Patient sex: M
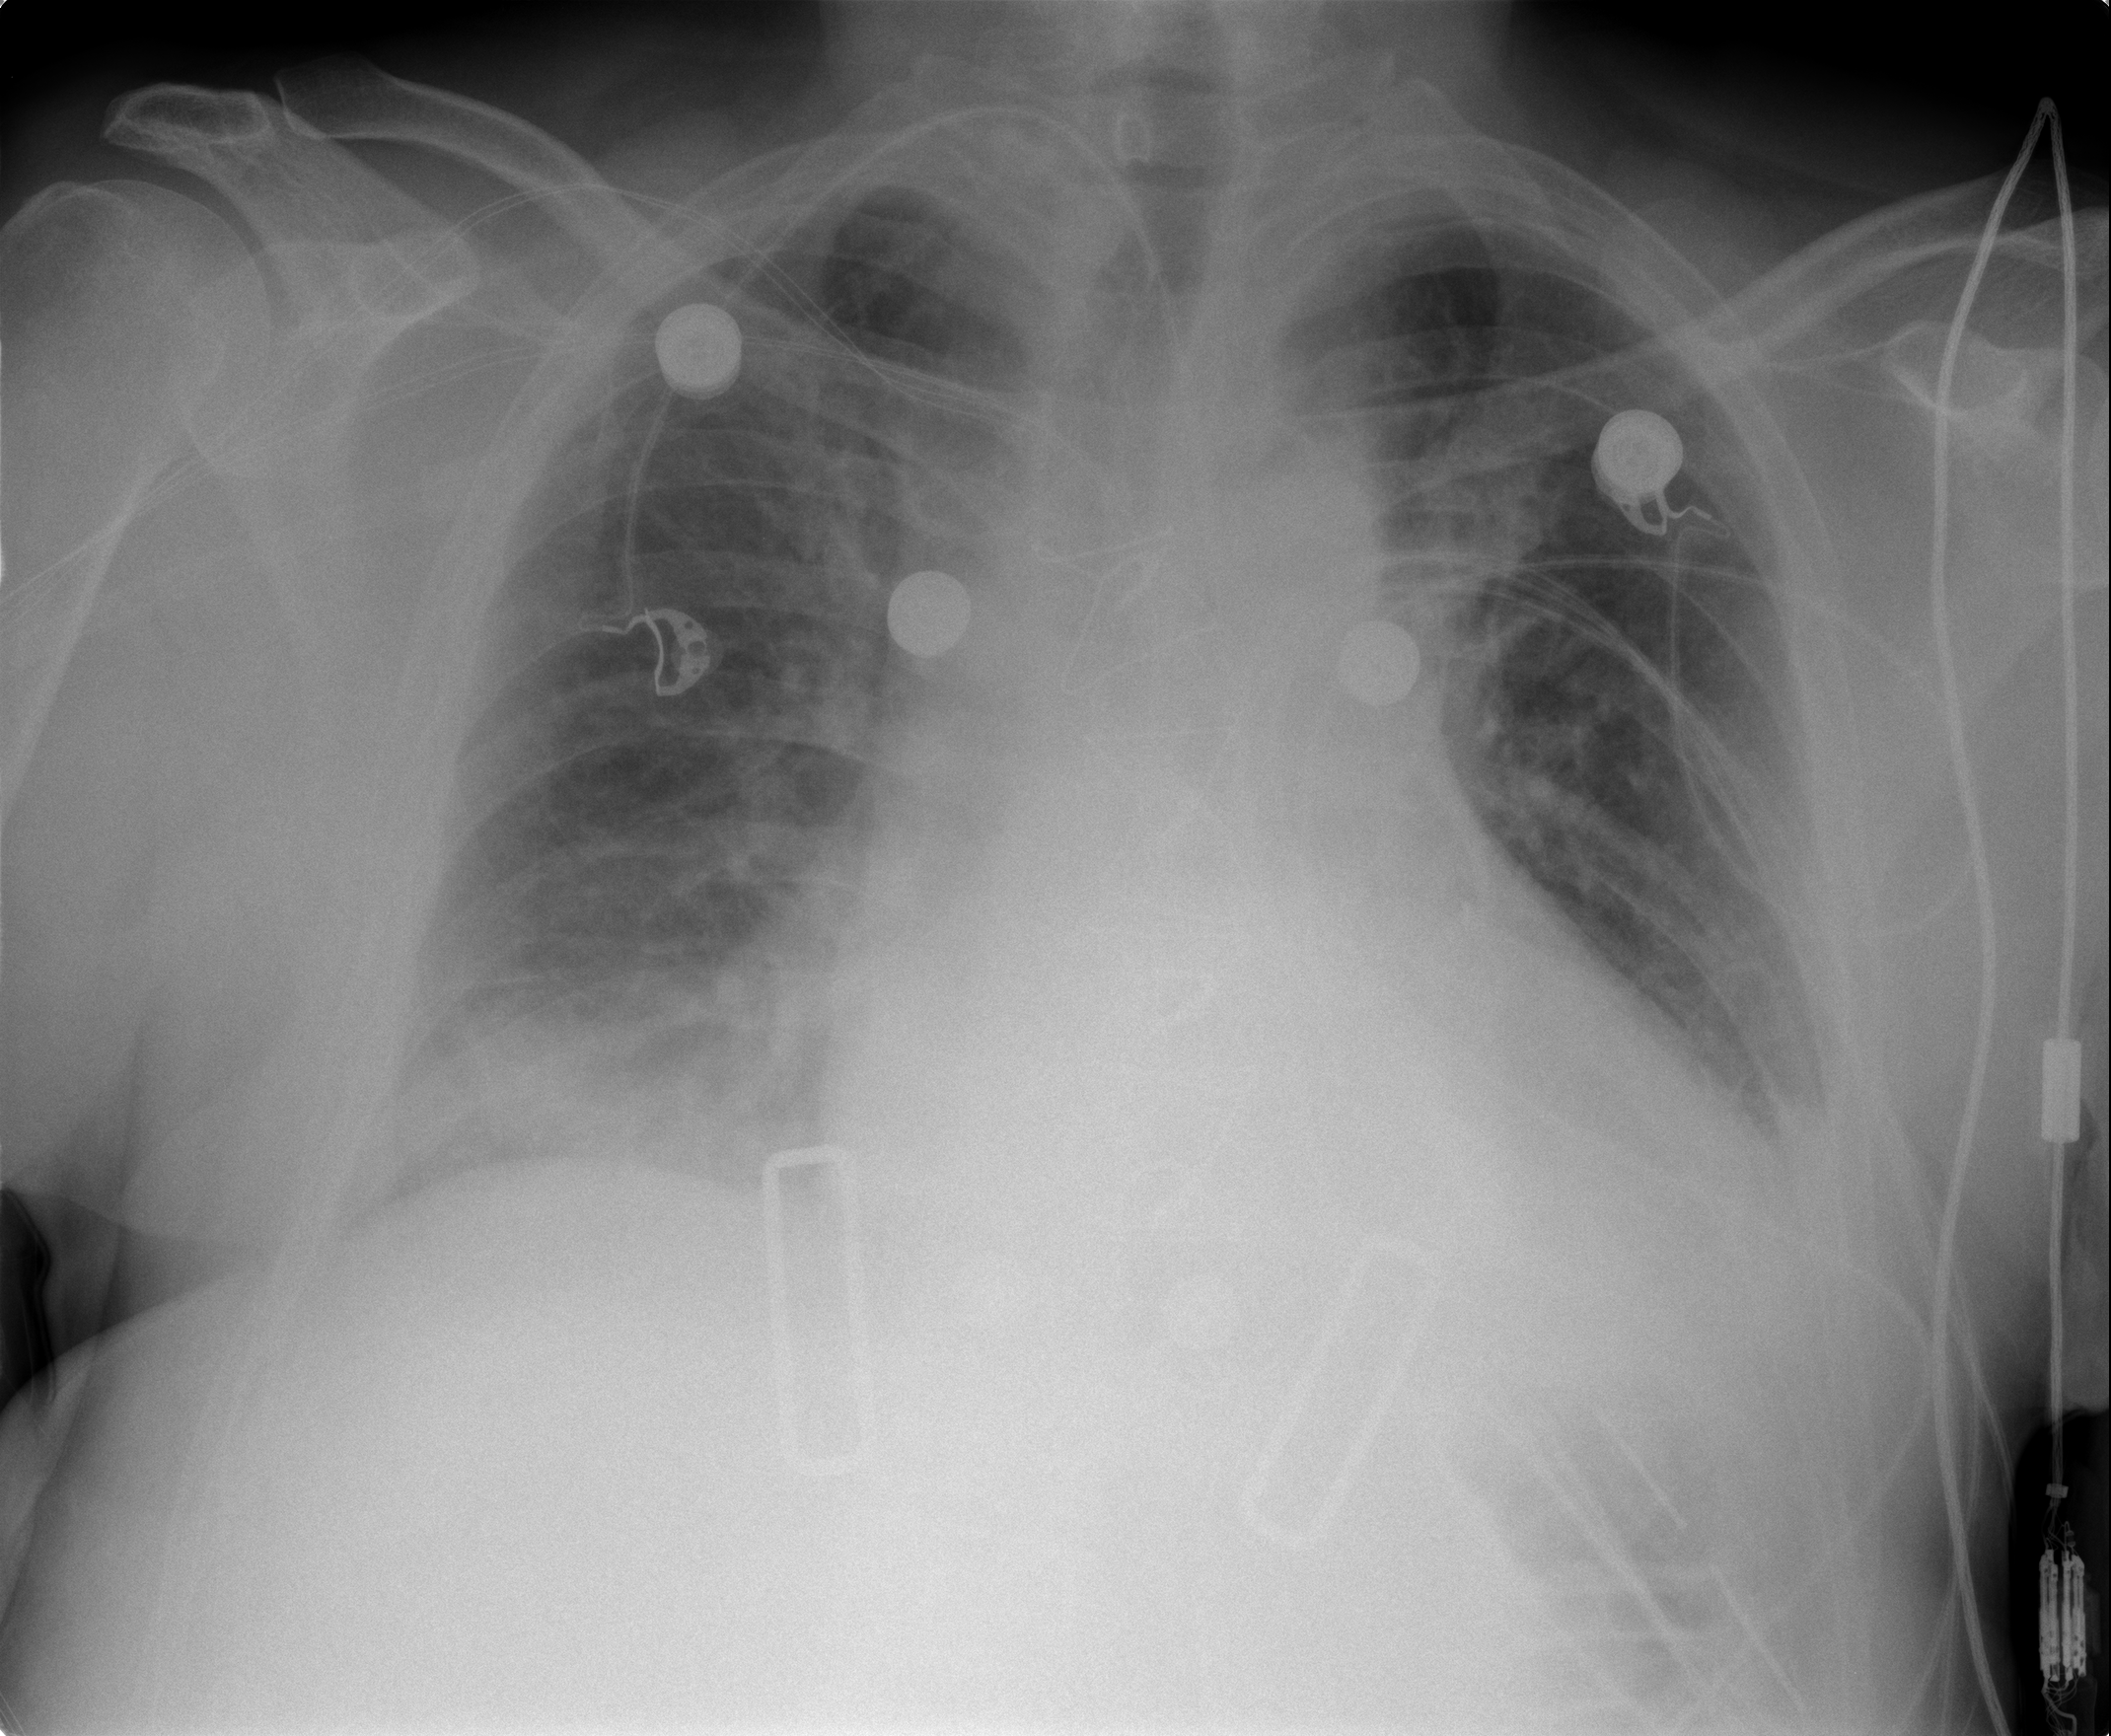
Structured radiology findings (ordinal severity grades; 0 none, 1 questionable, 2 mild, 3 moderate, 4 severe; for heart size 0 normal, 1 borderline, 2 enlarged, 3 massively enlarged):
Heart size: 2
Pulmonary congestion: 2
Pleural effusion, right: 1
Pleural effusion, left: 2
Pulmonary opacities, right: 2
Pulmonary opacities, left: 1
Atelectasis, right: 2
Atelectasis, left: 2